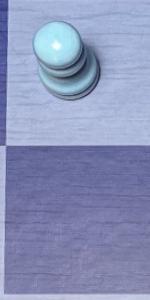
Label: Empty